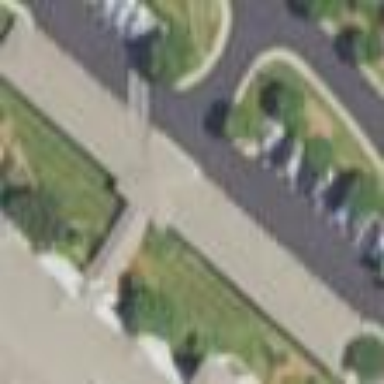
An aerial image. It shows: Group of garages.